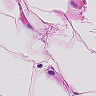
Metastatic tissue present: no